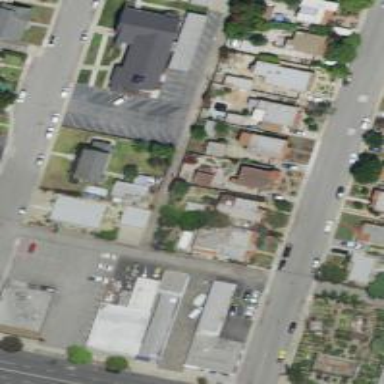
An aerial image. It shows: Alleyway designated as service road.